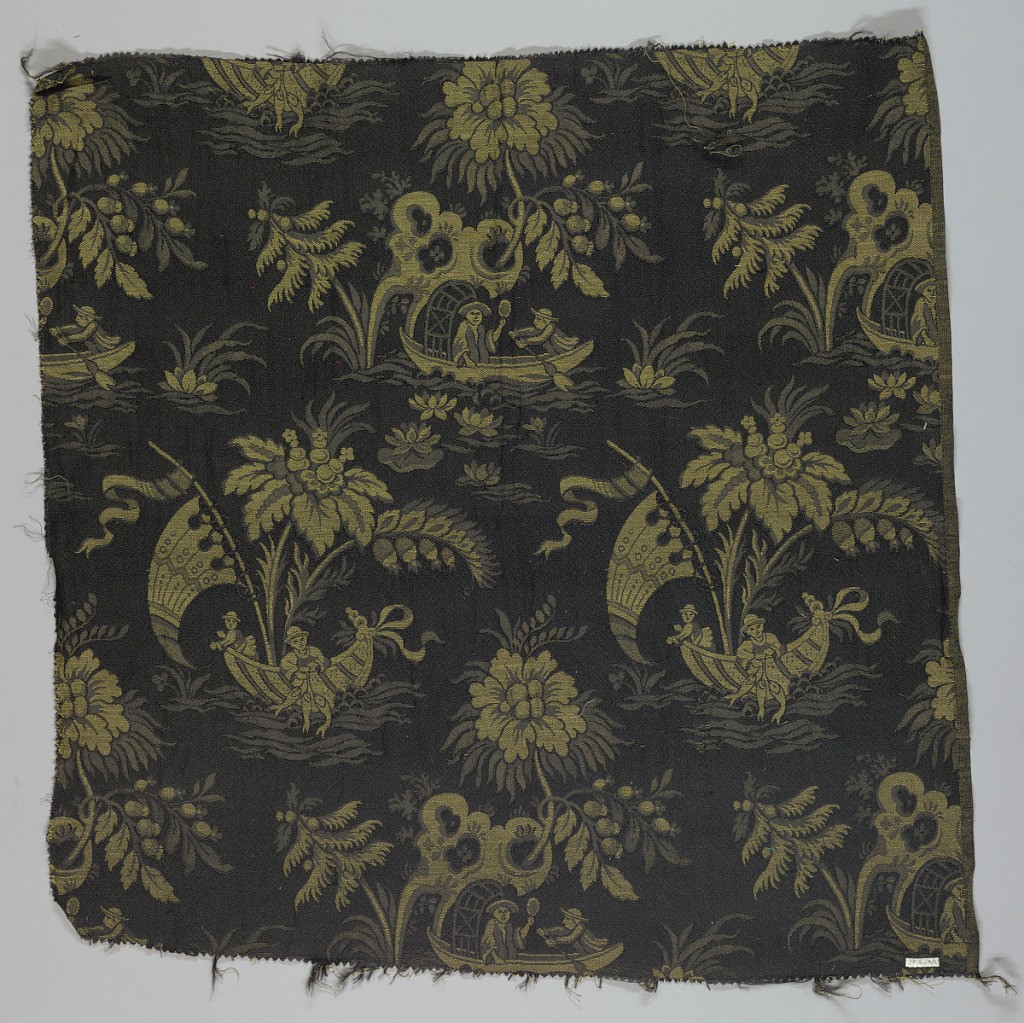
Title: Textile
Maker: Cheney Brothers, South Manchester, Connecticut, USA
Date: ca. 1915
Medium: silk, metallic thread Technique: compound satin weave
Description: Reproduction textile inspired by French eighteenth century fabric in the Cooper Union Museum collection. Design has figures in Chinese costume fishing in a small boat with water lilies and other plants on a black ground.